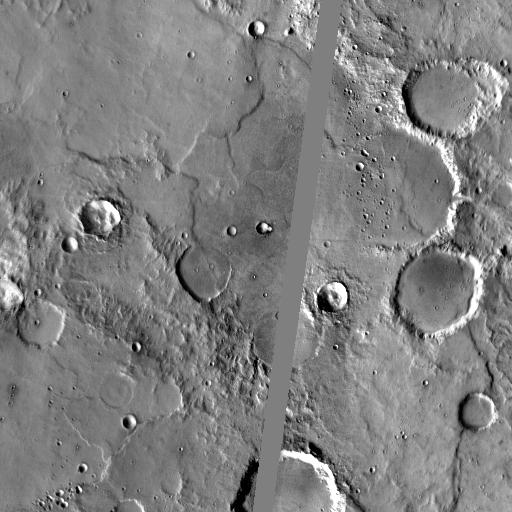
Crater classes present: Background, Other, Layered, Buried, Secondary